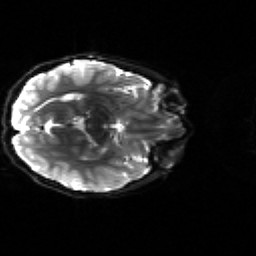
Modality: sbref
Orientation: axial
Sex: female
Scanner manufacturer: siemens
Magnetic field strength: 3 T
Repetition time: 5 s
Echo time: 0.071 s